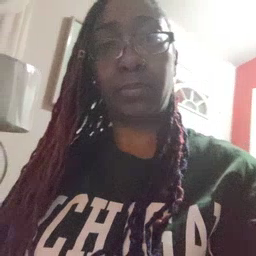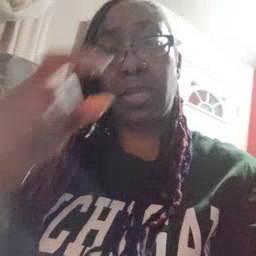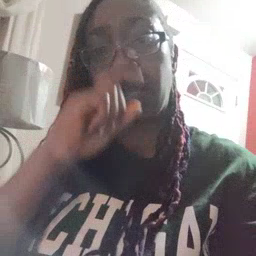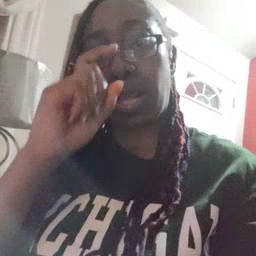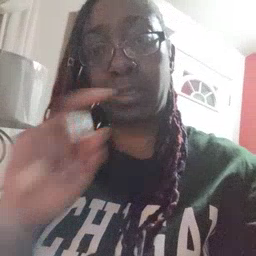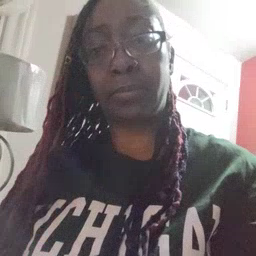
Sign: doll